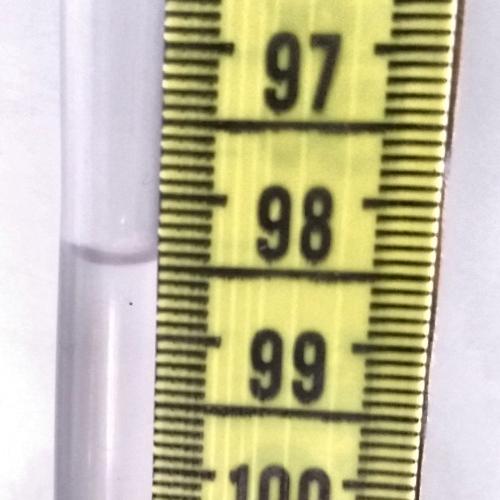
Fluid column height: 98.5 cm